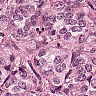
Metastatic tissue present: yes